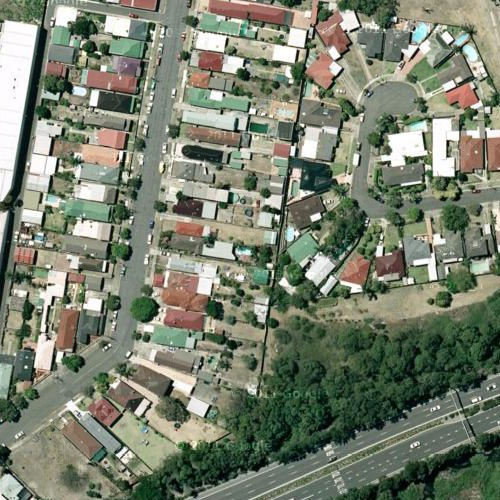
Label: sydney